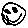
Label: smiley face